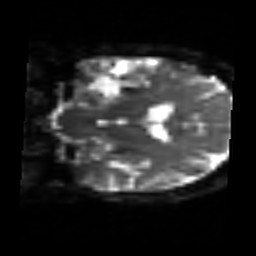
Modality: sbref
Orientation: coronal
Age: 58
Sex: female
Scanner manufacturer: siemens
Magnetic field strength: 3 T
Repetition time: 3.2 s
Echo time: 0.081 s